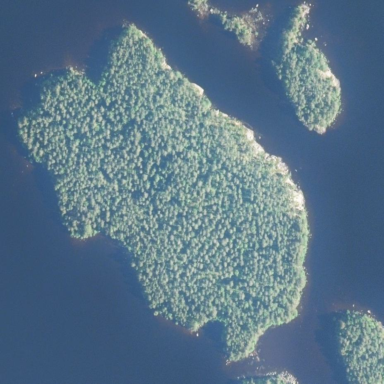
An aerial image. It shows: Islet surrounded by woodland.